Aerial crown-view tile of a tropical tree (Barro Colorado Island, Panama), acquired 20250715:
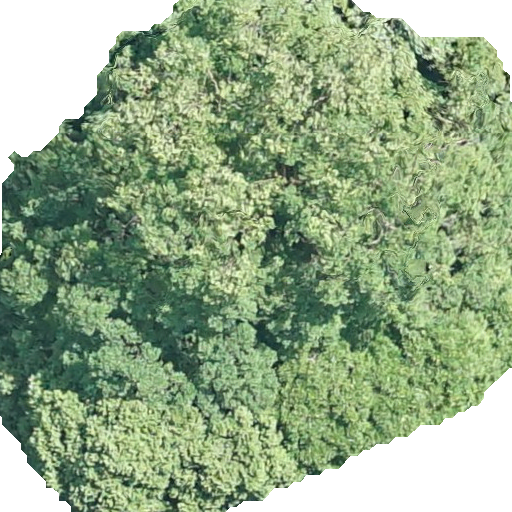
Species: Terminalia oblonga
GBIF accepted scientific name: Terminalia oblonga
Crown area: 340.511 m²